Field crop: tomato
Growth stage: 1
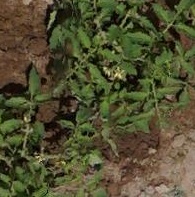
Species: tomato